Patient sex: M
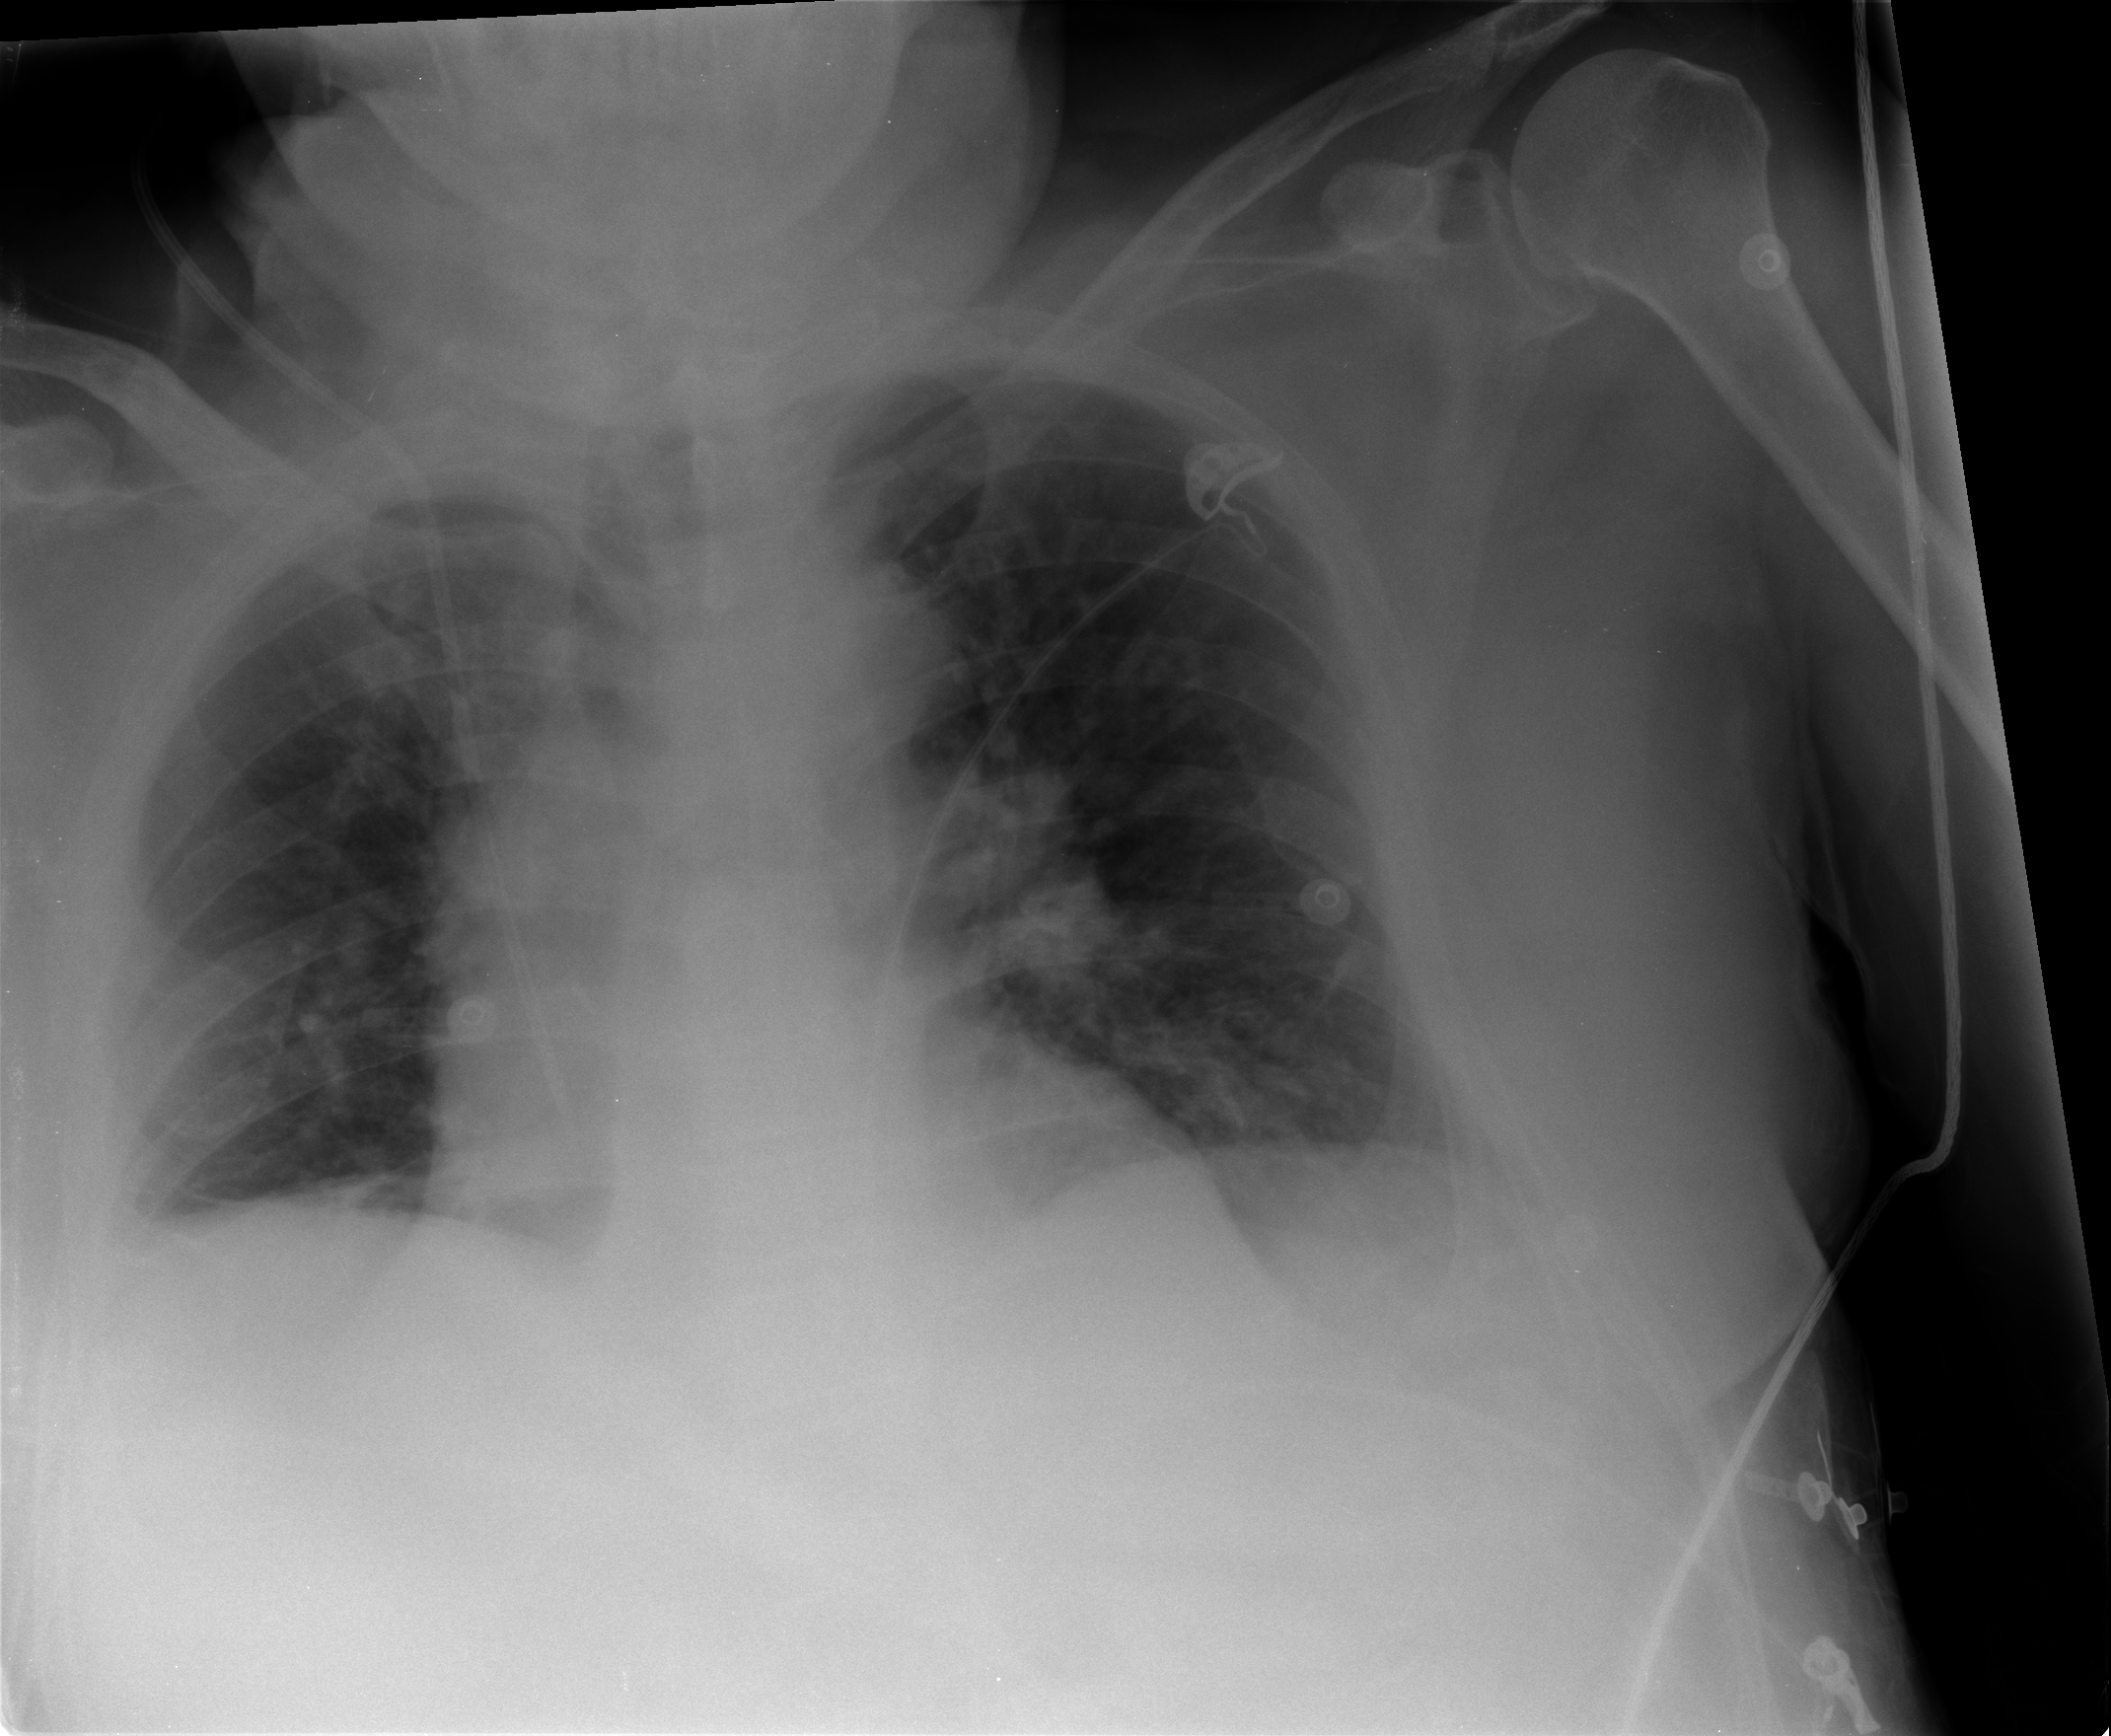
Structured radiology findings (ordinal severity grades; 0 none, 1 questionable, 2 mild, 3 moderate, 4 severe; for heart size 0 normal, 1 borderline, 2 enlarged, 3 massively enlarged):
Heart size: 0
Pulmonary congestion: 2
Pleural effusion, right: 2
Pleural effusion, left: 1
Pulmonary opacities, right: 0
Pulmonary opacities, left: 0
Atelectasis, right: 2
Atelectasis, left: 2